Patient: sex F, age 41
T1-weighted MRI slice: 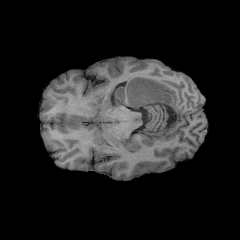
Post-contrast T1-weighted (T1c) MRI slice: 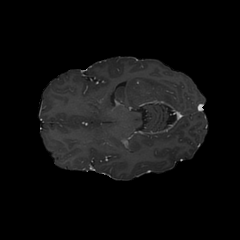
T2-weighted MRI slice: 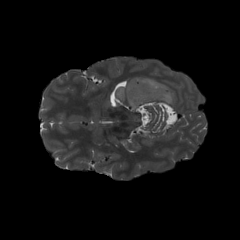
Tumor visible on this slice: yes
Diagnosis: Glioblastoma, IDH-wildtype
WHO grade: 4